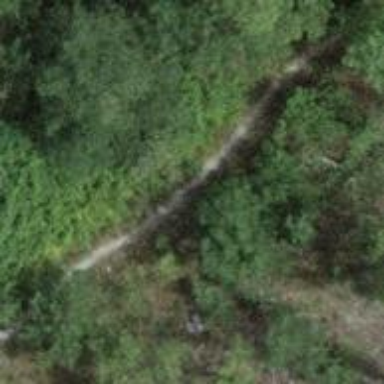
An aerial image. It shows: Bridleway.